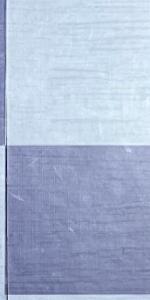
Label: Empty